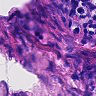
Metastatic tissue present: no